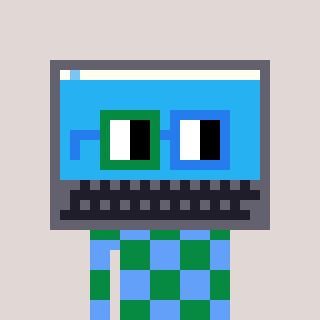
a pixel art character with square green and blue glasses, a laptop-shaped head and a blue-colored body on a warm background